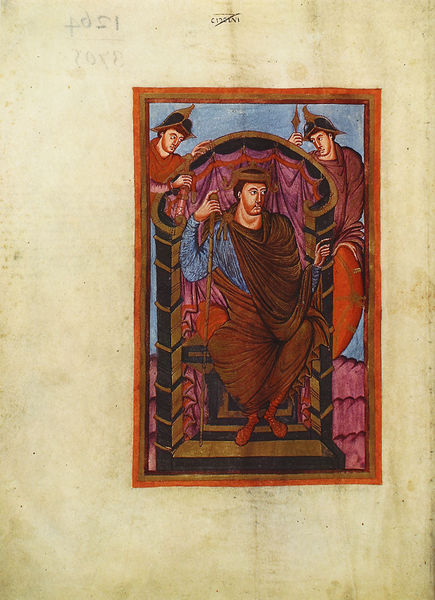
Titel: Lothar-Evangeliar
Standort: Herstellungsort: Tours (EU - F)
Institution: Paris, Bibliothèque Nationale
Schlagwörter: blau, himmel, mann, umhang, sitzen, braun, männer, orange, stuhl, rot, tuch, bibel, diener, kleidung, rahmen, bild, wache, gewand, gold, mantel, personen, krone, rosa, turm, papier, sitz, stab, lila, violett, kaiser, könig, lanze, soldaten, thron, spitz, socken, strümpfe, antike, buch, druck, seite, widmung, schwert, helm, herrscher, tron, fürst, buchseite, pergament, helme, rasiert, sklave, mittelalter, wächter, macht, wachen, ikone, purpur, herscher, buchmalerei, minne, evangeliar, codex, karolingisch, karl der grosse, stundenbuch, autorenbild, 1264, herschaft